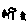
Label: tree